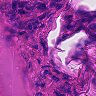
Metastatic tissue present: no